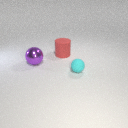
small cyan rubber sphere to the right of large purple metal sphere